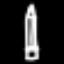
Label: pencil